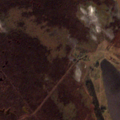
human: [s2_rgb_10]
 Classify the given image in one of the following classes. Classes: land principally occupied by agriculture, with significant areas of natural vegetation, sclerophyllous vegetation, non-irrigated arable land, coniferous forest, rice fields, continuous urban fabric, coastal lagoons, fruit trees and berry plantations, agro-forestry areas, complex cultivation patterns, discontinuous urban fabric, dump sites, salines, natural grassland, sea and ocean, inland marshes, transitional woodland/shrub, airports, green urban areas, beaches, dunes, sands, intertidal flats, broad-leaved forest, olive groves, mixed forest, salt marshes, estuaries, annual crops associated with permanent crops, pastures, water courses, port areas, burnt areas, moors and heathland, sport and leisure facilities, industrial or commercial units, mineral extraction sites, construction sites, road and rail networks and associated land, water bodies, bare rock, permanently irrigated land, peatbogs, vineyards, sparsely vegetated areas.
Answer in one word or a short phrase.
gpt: non-irrigated arable land, broad-leaved forest, inland marshes